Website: walmart
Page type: payment
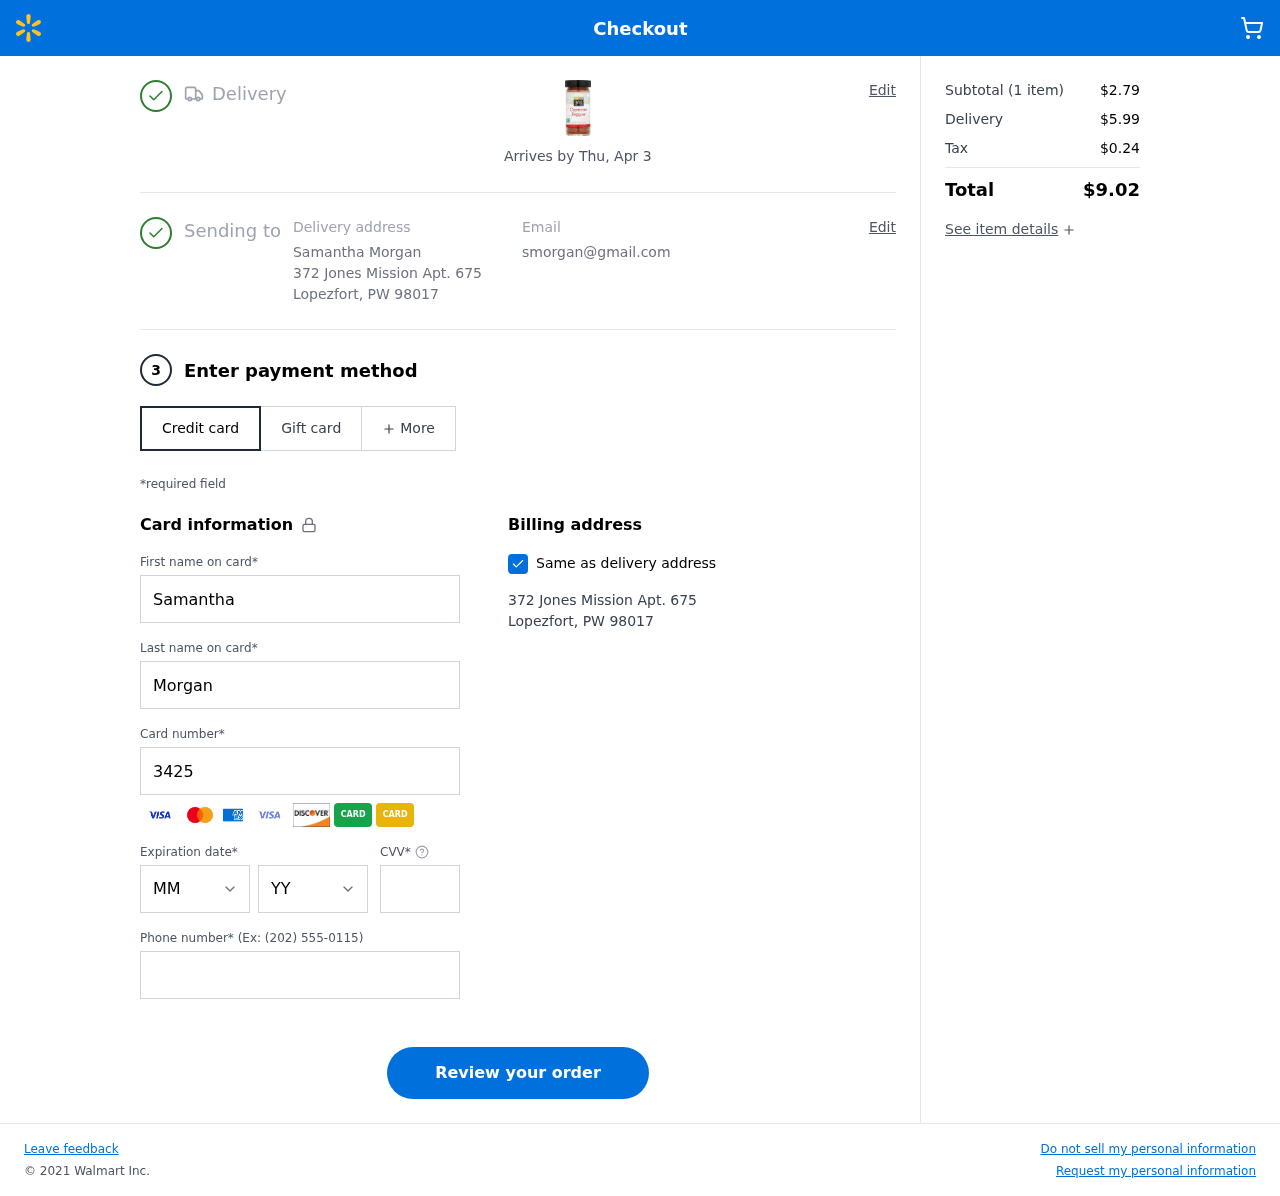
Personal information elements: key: PII_CARD_CVV
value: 2739
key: PII_CARD_EXPIRY_MONTH
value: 02
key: PII_CARD_EXPIRY_YEAR
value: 28
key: PII_CARD_NUMBER
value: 3425 5849 2455 260
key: PII_CITY
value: Lopezfort
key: PII_EMAIL
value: smorgan@gmail.com
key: PII_FIRSTNAME
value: Samantha
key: PII_FULLNAME
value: Samantha Morgan
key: PII_LASTNAME
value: Morgan
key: PII_PHONE
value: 9385475022
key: PII_POSTCODE
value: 98017
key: PII_STATE_ABBR
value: PW
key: PII_STREET
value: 372 Jones Mission Apt. 675
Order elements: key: ORDER_DELIVERY_DATE
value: Arrives by Thu, Apr 3
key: ORDER_NUM_ITEMS
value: (1 item)
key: ORDER_SUBTOTAL
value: $2.79
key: ORDER_SHIPPING_COST
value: $5.99
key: ORDER_TAX
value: $0.24
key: ORDER_TOTAL
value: $9.02